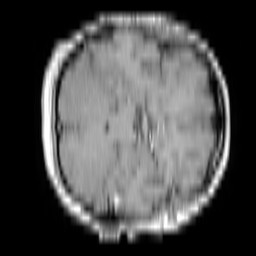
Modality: T1w
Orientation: axial
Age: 43
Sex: female
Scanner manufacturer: philips
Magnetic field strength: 3 T
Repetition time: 0.2706 s
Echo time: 0.002303 s